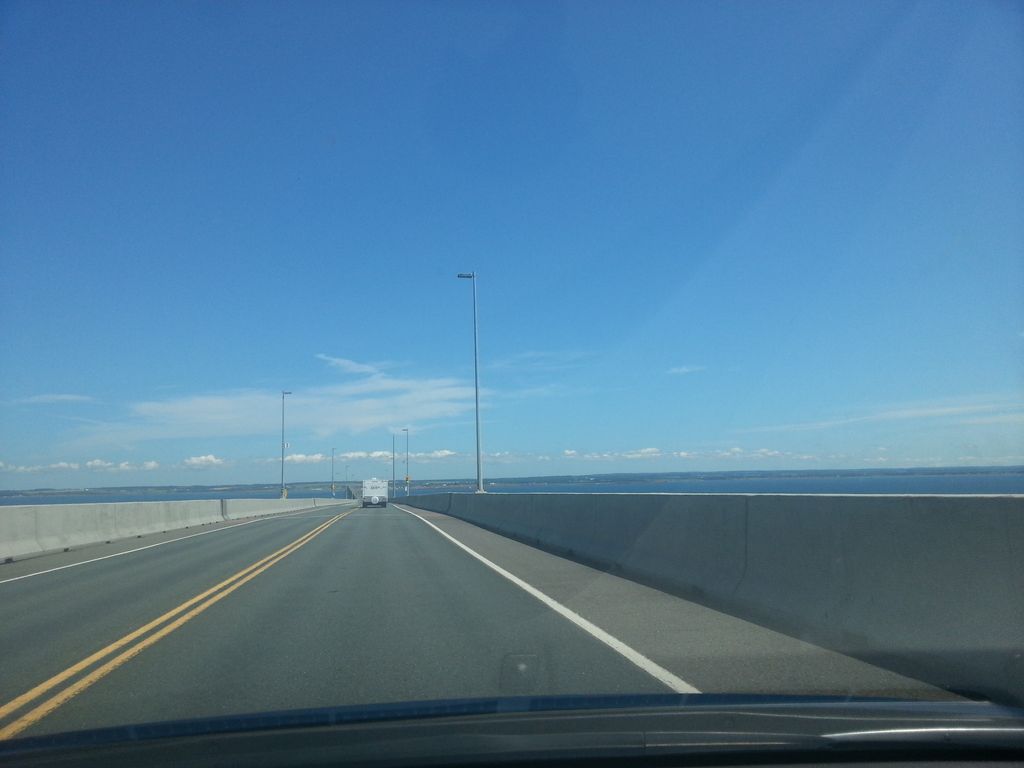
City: charlottetown